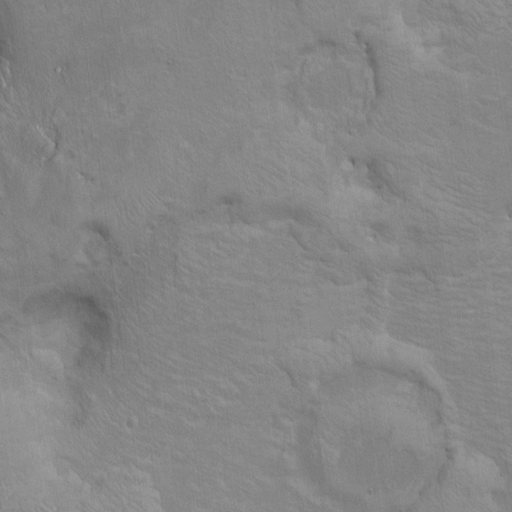
Classes present: Background, Cone